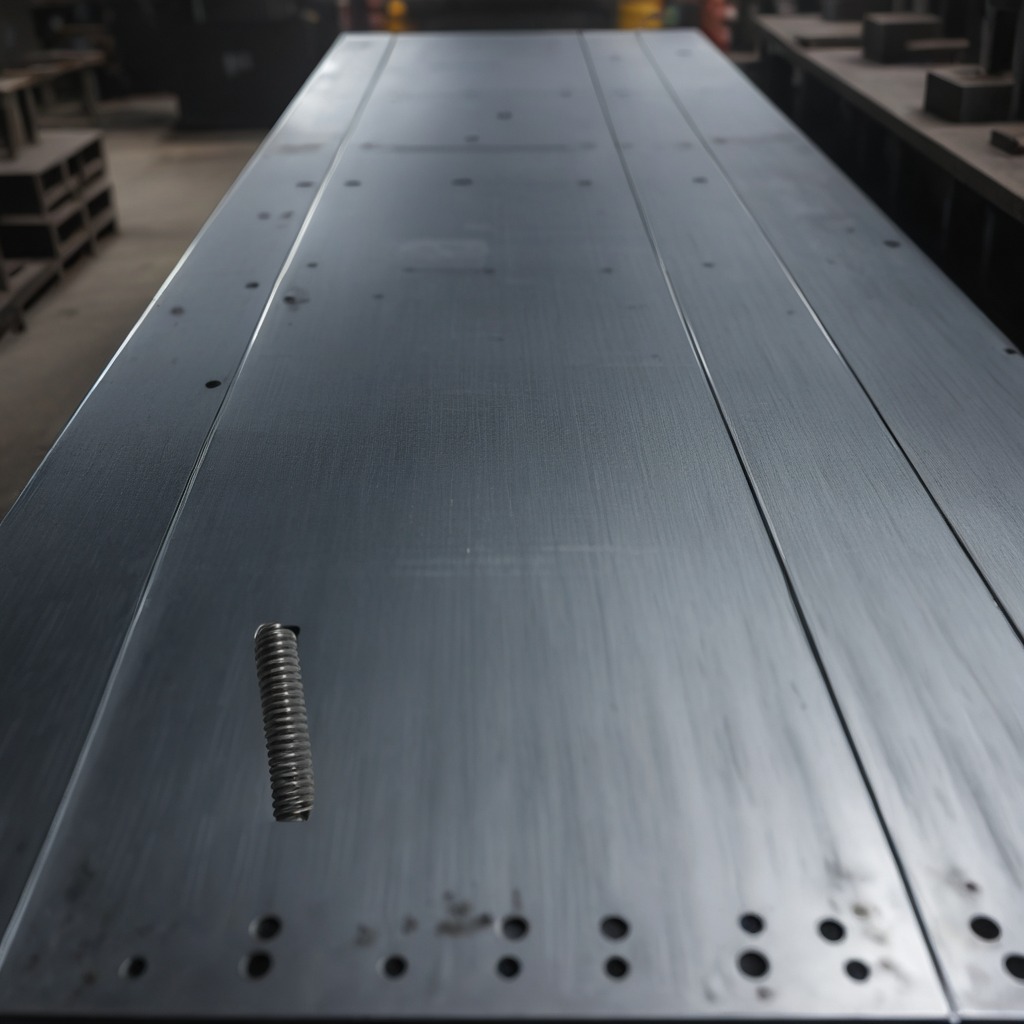
A coiled metal spring is lying on a cold steel table in a mining workshop.